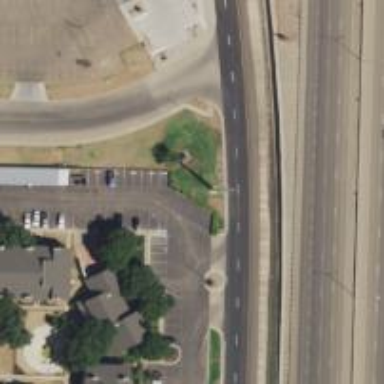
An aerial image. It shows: Secondary road with frontage road.